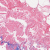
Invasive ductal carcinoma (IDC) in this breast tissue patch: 0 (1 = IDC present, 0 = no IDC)